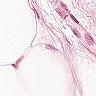
Metastatic tissue present: no